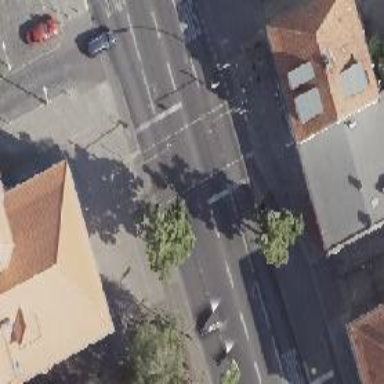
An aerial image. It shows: Pedestrian crossing with traffic signals.